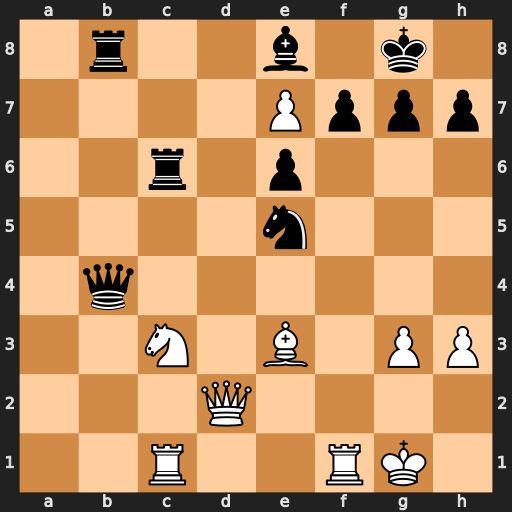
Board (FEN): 1r2b1k1/4Pppp/2r1p3/4n3/1q6/2N1B1PP/3Q4/2R2RK1
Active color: w
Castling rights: -
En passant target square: -
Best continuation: Rb1 Qxb1 Nxb1